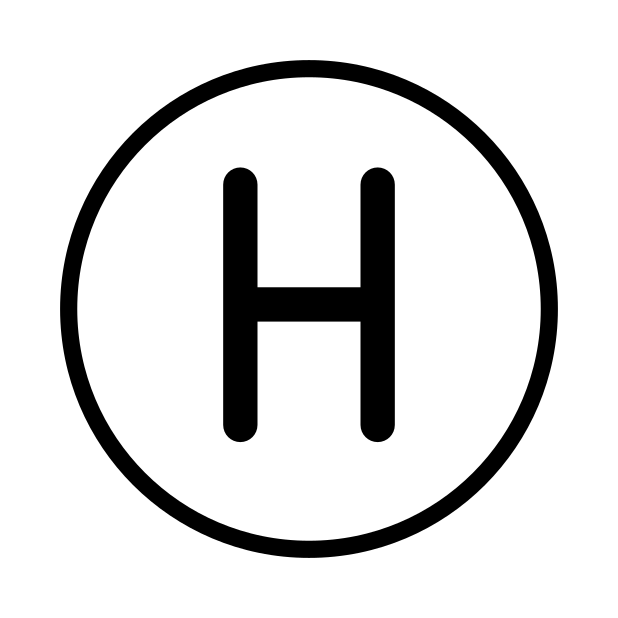
regional indicator H